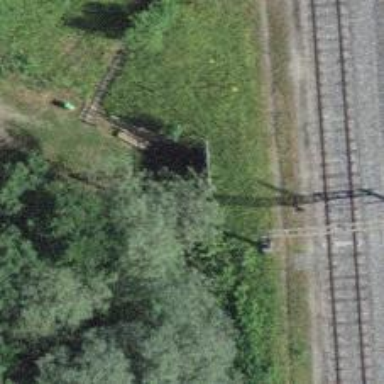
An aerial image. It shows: Path that goes through tunnel.